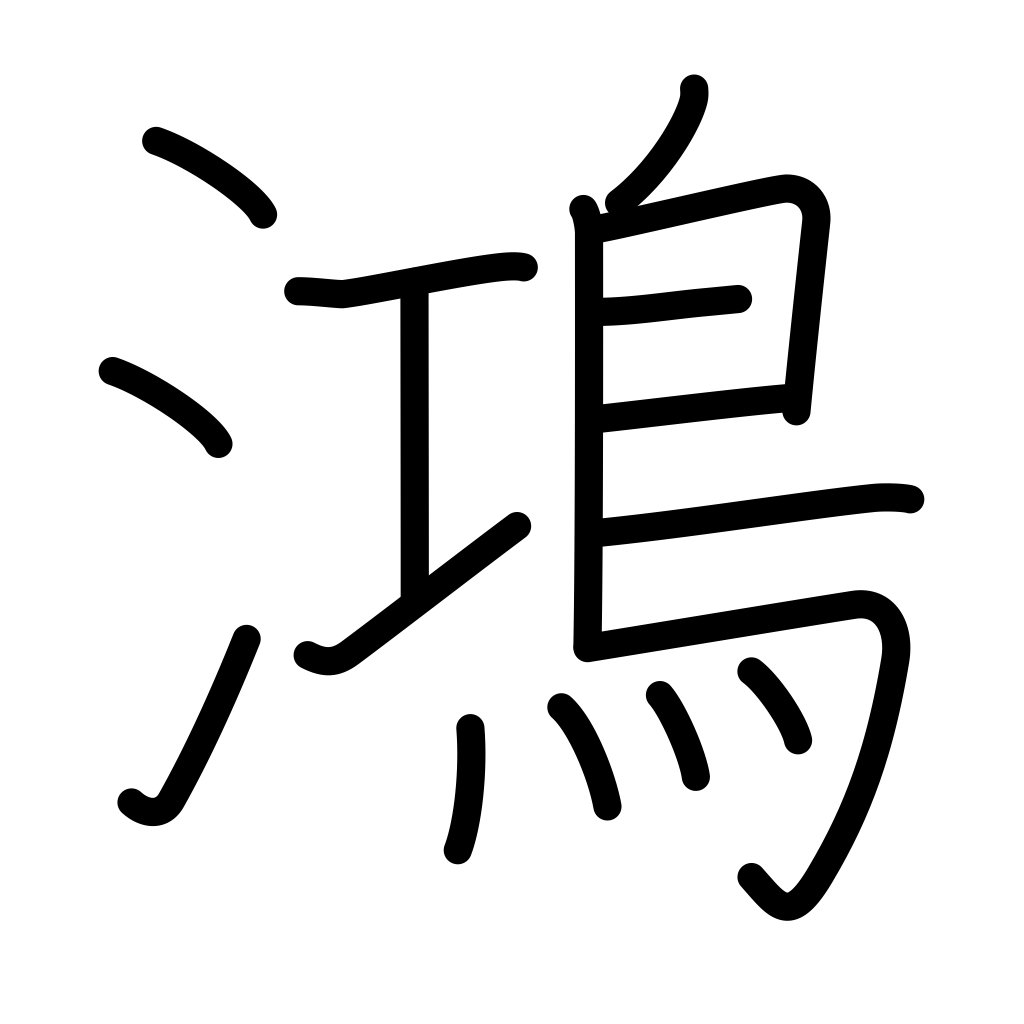
Meaning: large bird, wild goose, large, great, powerful, prosperous